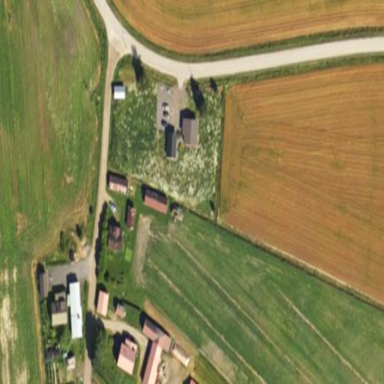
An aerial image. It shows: Farmyard area.